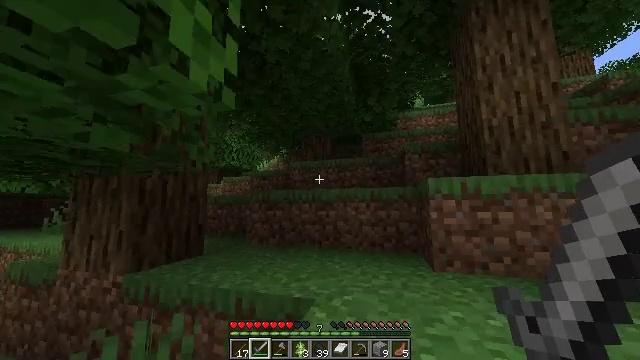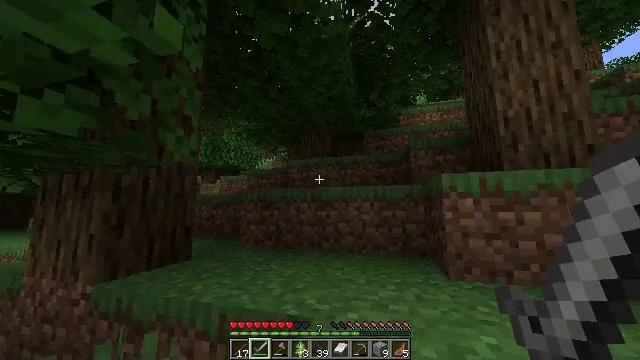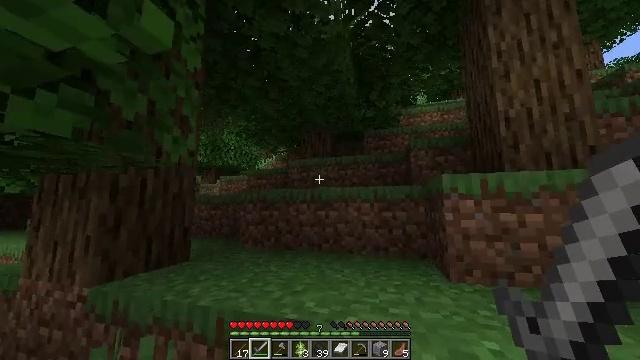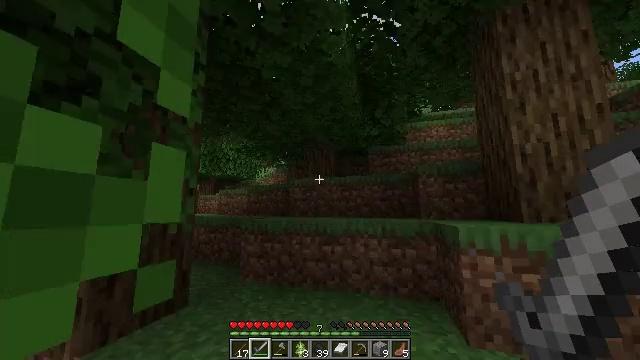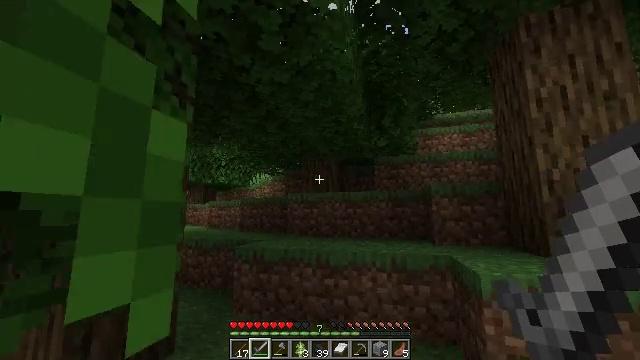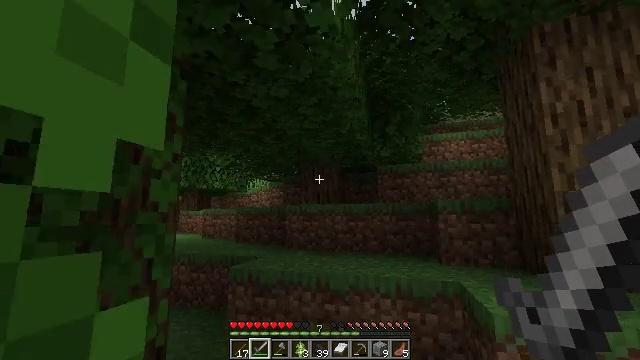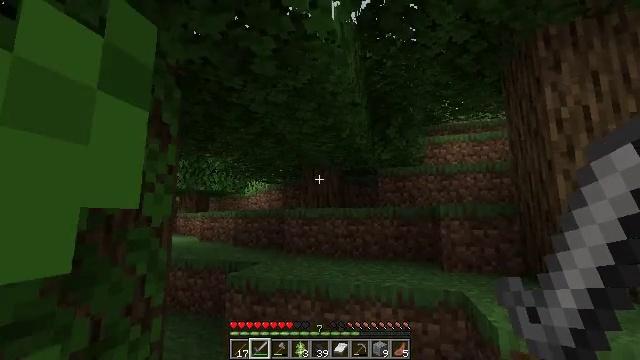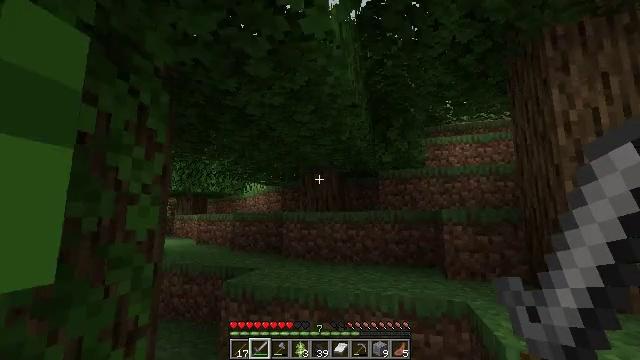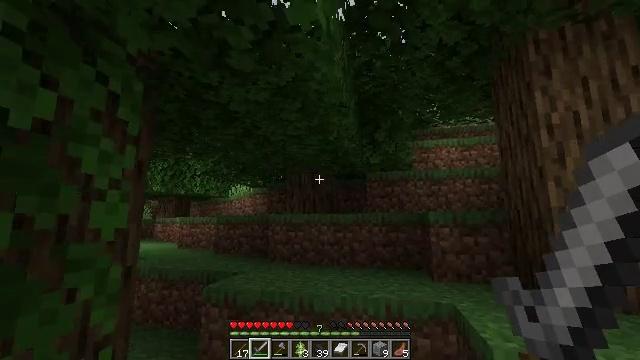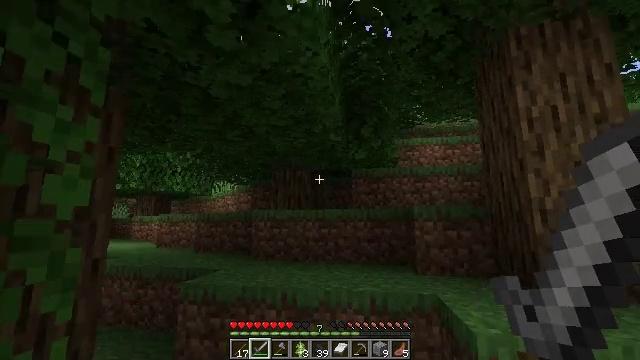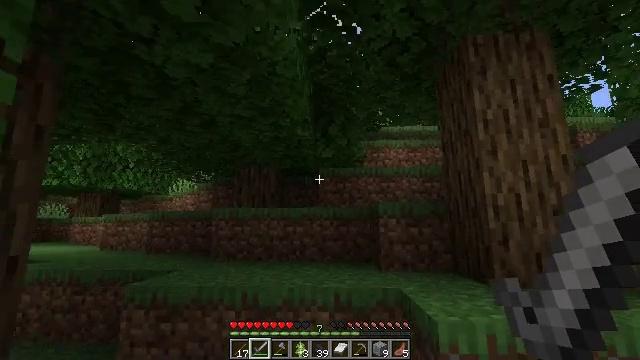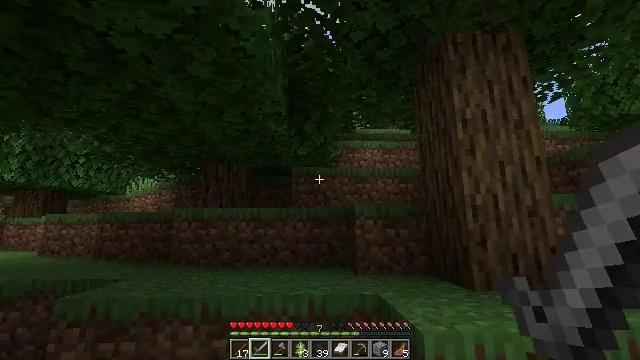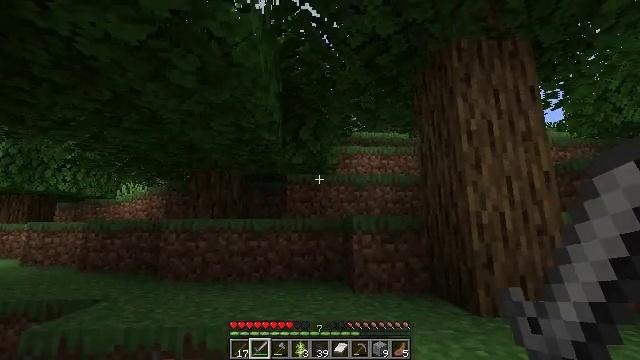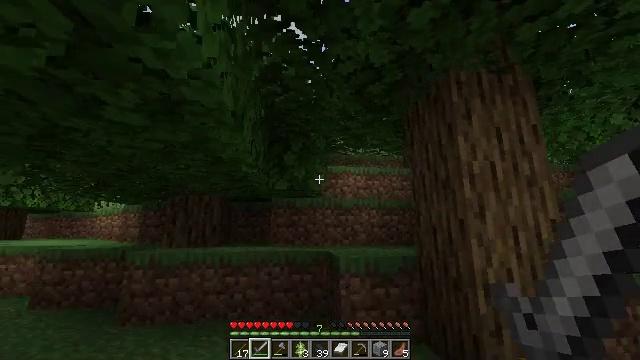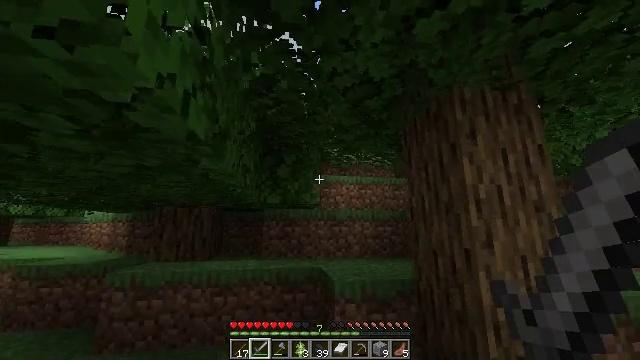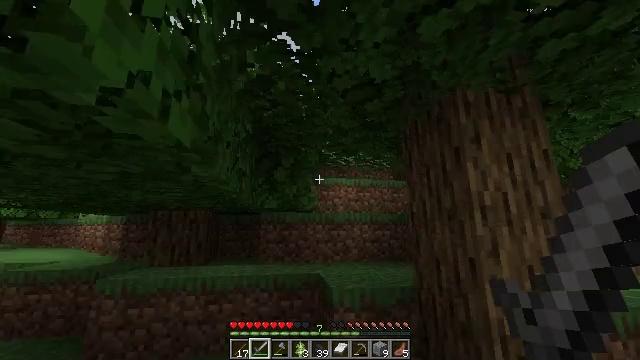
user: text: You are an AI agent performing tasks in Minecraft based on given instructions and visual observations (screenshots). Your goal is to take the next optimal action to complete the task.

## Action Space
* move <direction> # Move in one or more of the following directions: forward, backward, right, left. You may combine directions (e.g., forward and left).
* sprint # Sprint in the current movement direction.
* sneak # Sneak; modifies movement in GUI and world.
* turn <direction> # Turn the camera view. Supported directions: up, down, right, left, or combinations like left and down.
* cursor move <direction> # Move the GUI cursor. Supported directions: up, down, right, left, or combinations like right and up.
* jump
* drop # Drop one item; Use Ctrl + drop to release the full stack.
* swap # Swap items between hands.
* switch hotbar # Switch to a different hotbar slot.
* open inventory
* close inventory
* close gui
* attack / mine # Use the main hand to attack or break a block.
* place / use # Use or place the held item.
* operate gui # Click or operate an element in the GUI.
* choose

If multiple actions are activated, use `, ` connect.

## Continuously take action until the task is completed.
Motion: motion action
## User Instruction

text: Gather oak leaves by attacking.
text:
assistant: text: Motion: move forward, sprint, jump
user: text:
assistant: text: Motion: move forward, sprint, jump
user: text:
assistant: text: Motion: move forward, sprint, jump
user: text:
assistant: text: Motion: move forward, sprint, jump
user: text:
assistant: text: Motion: move forward, sprint, jump
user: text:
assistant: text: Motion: move forward, sprint, jump
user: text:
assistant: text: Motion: move forward, sprint, jump
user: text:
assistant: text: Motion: move forward, sprint, turn right, jump
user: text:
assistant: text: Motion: move forward, sprint, turn right, jump
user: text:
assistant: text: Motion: move forward, sprint, turn right, jump
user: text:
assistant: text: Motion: move forward, sprint, turn right, jump
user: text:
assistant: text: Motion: move forward, sprint, jump
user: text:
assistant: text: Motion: move forward, sprint, turn right, jump
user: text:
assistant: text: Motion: move forward, sprint, turn right, jump
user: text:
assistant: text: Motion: move forward, sprint, jump
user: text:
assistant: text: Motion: move forward, sprint, jump
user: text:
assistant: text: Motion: move forward, sprint, jump
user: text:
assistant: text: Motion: move forward, sprint, jump
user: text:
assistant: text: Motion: move forward, sprint, jump
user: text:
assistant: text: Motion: move forward, sprint, turn right, jump
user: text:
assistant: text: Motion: move forward, sprint, turn right, jump
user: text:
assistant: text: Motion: move forward, sprint, jump
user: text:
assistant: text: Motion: move forward, sprint, turn right, jump
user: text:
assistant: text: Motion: move forward, sprint, turn right, jump
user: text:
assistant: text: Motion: move forward, sprint, turn right, jump
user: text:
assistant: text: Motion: move forward, sprint, turn right, jump
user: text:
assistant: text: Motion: move forward, sprint, turn right, jump
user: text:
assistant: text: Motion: move forward, sprint, turn right, jump
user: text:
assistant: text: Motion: move forward, sprint, turn right, jump
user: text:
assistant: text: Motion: move forward, sprint, jump